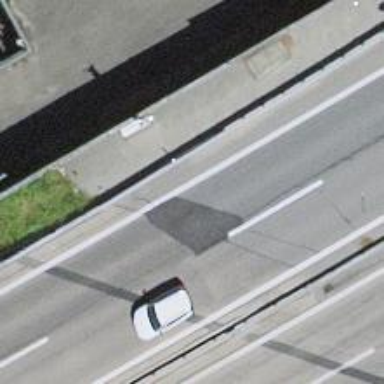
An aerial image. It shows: Traffic surveillance system.